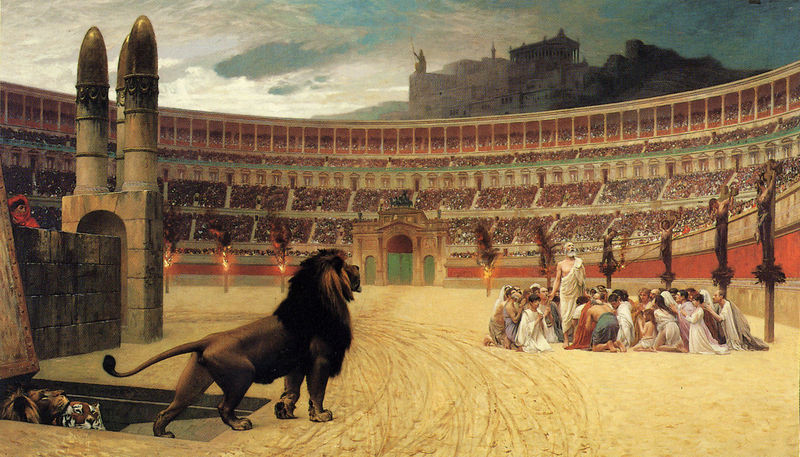
Titel: Dernières prières des martyrs chrétiens (Les chrétiens aux bêtes), Die letzten Gebete der christlichen Märtyrer
Künstler: Jean Léon Gérôme
Standort: Baltimore (Maryland)
Institution: The Walters Art Gallery
Schlagwörter: berg, blau, feuer, gemälde, gruppe, himmel, kampf, mann, weiß, wolken, frauen, gelb, grün, menschen, ocker, sand, sitzen, braun, frau, licht, männer, schwarz, säule, säulen, rot, tiere, wolke, beige, leute, malerei, menge, versammlung, architektur, hinrichtung, stein, tod, tot, hügel, boden, insel, gold, publikum, theater, ofen, rund, turm, statue, fell, mähne, schwanz, alter mann, tribüne, zuschauer, spuren, mauer, linien, figuren, grube, spur, angst, treppe, wettkampf, brot, tor, arena, galerie, logen, ränge, schauspiel, spiel, arkade, ruine, antike, burg, kreuz, türme, brennen, flammen, vernichtung, gefahr, knien, tote, schrecken, volk, zirkus, beten, gebet, arkaden, rom, manege, tribühne, reihen, fries, portal, römer, stierkampf, skulpturen, kreuze, löwen, christus, kreuzigung, antik, griechen, leiden, toga, verfolgung, knieend, knieen, priester, obelisk, griechenland, jagt, spiele, tempel, löwe, wagenspuren, märtyrer, opfer, rampe, klappe, zuschauen, betend, christen, tunika, prophet, fackel, heroisch, spektakel, streben, tatzen, sklaven, athen, luke, akropolis, rpt, säulenreihe, leuchtfeuer, skultpur, pathos, amphitheater, circus, coloseum, gladiatoren, koloseum, kolosseum, arene, bavaria, beikleidung, brot und spiele, christenverfolgung, collosseum, fackeln, falltüre, gekreuzigte, grupe, kollosseum, kreuzigungen, königstiger, lion, martyrer, männerg, nero, raubtiere, reifenspuren, schreken, sträuche, säulej, tieger, tierköpfe, tiger, todesangst, tuniken, verbrennung, weoss, wildtiere, colosseum, kolloseum, capitol, lüwe, brot und spiel, kolleseum, chrtistus, maelrei